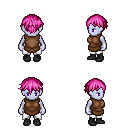
a pixel art fantasy rpg character, female body template, dark elf, purple skin, brown tunic, white pants, pink short bangs hairstyle, black shoes, four views (front, back, left, right), 2x2 character sprite sheet, small pixel art, hard edges, no anti-aliasing